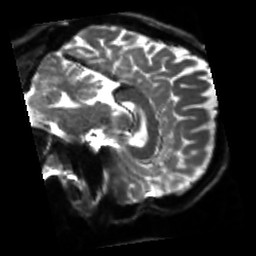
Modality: sbref
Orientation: sagittal
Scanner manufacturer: siemens
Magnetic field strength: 3 T
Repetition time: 4 s
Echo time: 0.0594 s